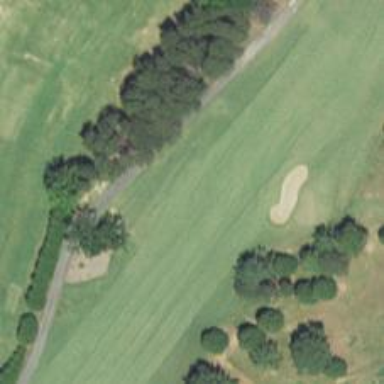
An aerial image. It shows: Golf hole.